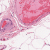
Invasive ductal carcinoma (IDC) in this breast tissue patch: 0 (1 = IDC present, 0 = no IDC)